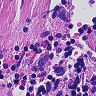
Metastatic tissue present: yes